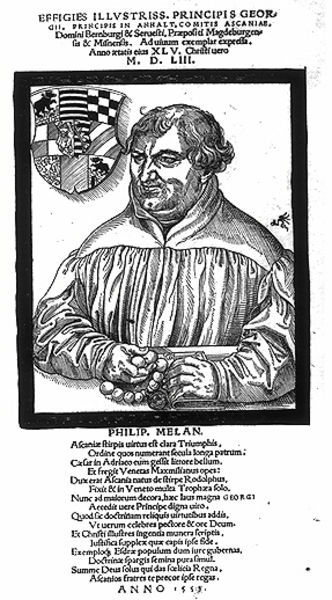
Titel: Bildnis des Fürsten Georg III von Anhalt
Künstler: Lucas d.J. Cranach
Institution: (Seriendruck)
Schlagwörter: hand, kopf, mann, schatten, weiß, baden, frisur, grau, haar, kleid, licht, mund, nase, schwarz, tisch, blick, obst, hemd, augen, bibel, falten, kragen, rahmen, bildnis, herr, hände, portrait, porträt, gewand, haare, mantel, blatt, brustbild, kinn, lippen, locken, renaissance, scheitel, früchte, deutschland, lächeln, holzschnitt, schrift, italien, kette, grafik, graphik, rand, dick, inschrift, deutsch, buch, druck, schraffur, radierung, stich, seite, illustration, schwarzweiß, text, schlange, wappen, gebetsbuch, mönch, luther, dürer, kupferstich, rosenkranz, bär, latein, lateinisch, reformation, münzen, druckschrift, seriendruck, feist, melanchthon, theologe, cranach, melanchton, humanismus, schwaben, protestant, philip, auch, milan, philip milan, graphikl, 16. jahrhundert, 1555, prächtiges gewand, melan, allemannen